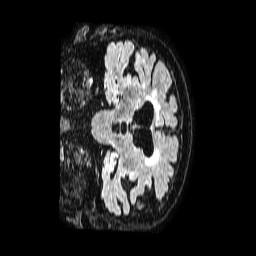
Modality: FLAIR
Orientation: coronal
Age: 76
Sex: female
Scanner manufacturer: philips
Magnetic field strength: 1.5 T
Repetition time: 4.8 s
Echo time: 0.3 s